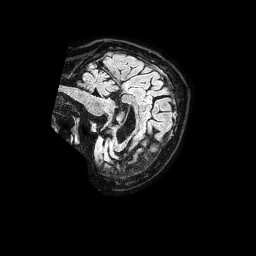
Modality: FLAIR
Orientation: sagittal
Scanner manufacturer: philips
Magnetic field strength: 1.5 T
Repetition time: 4.8 s
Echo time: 0.3 s